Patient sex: M
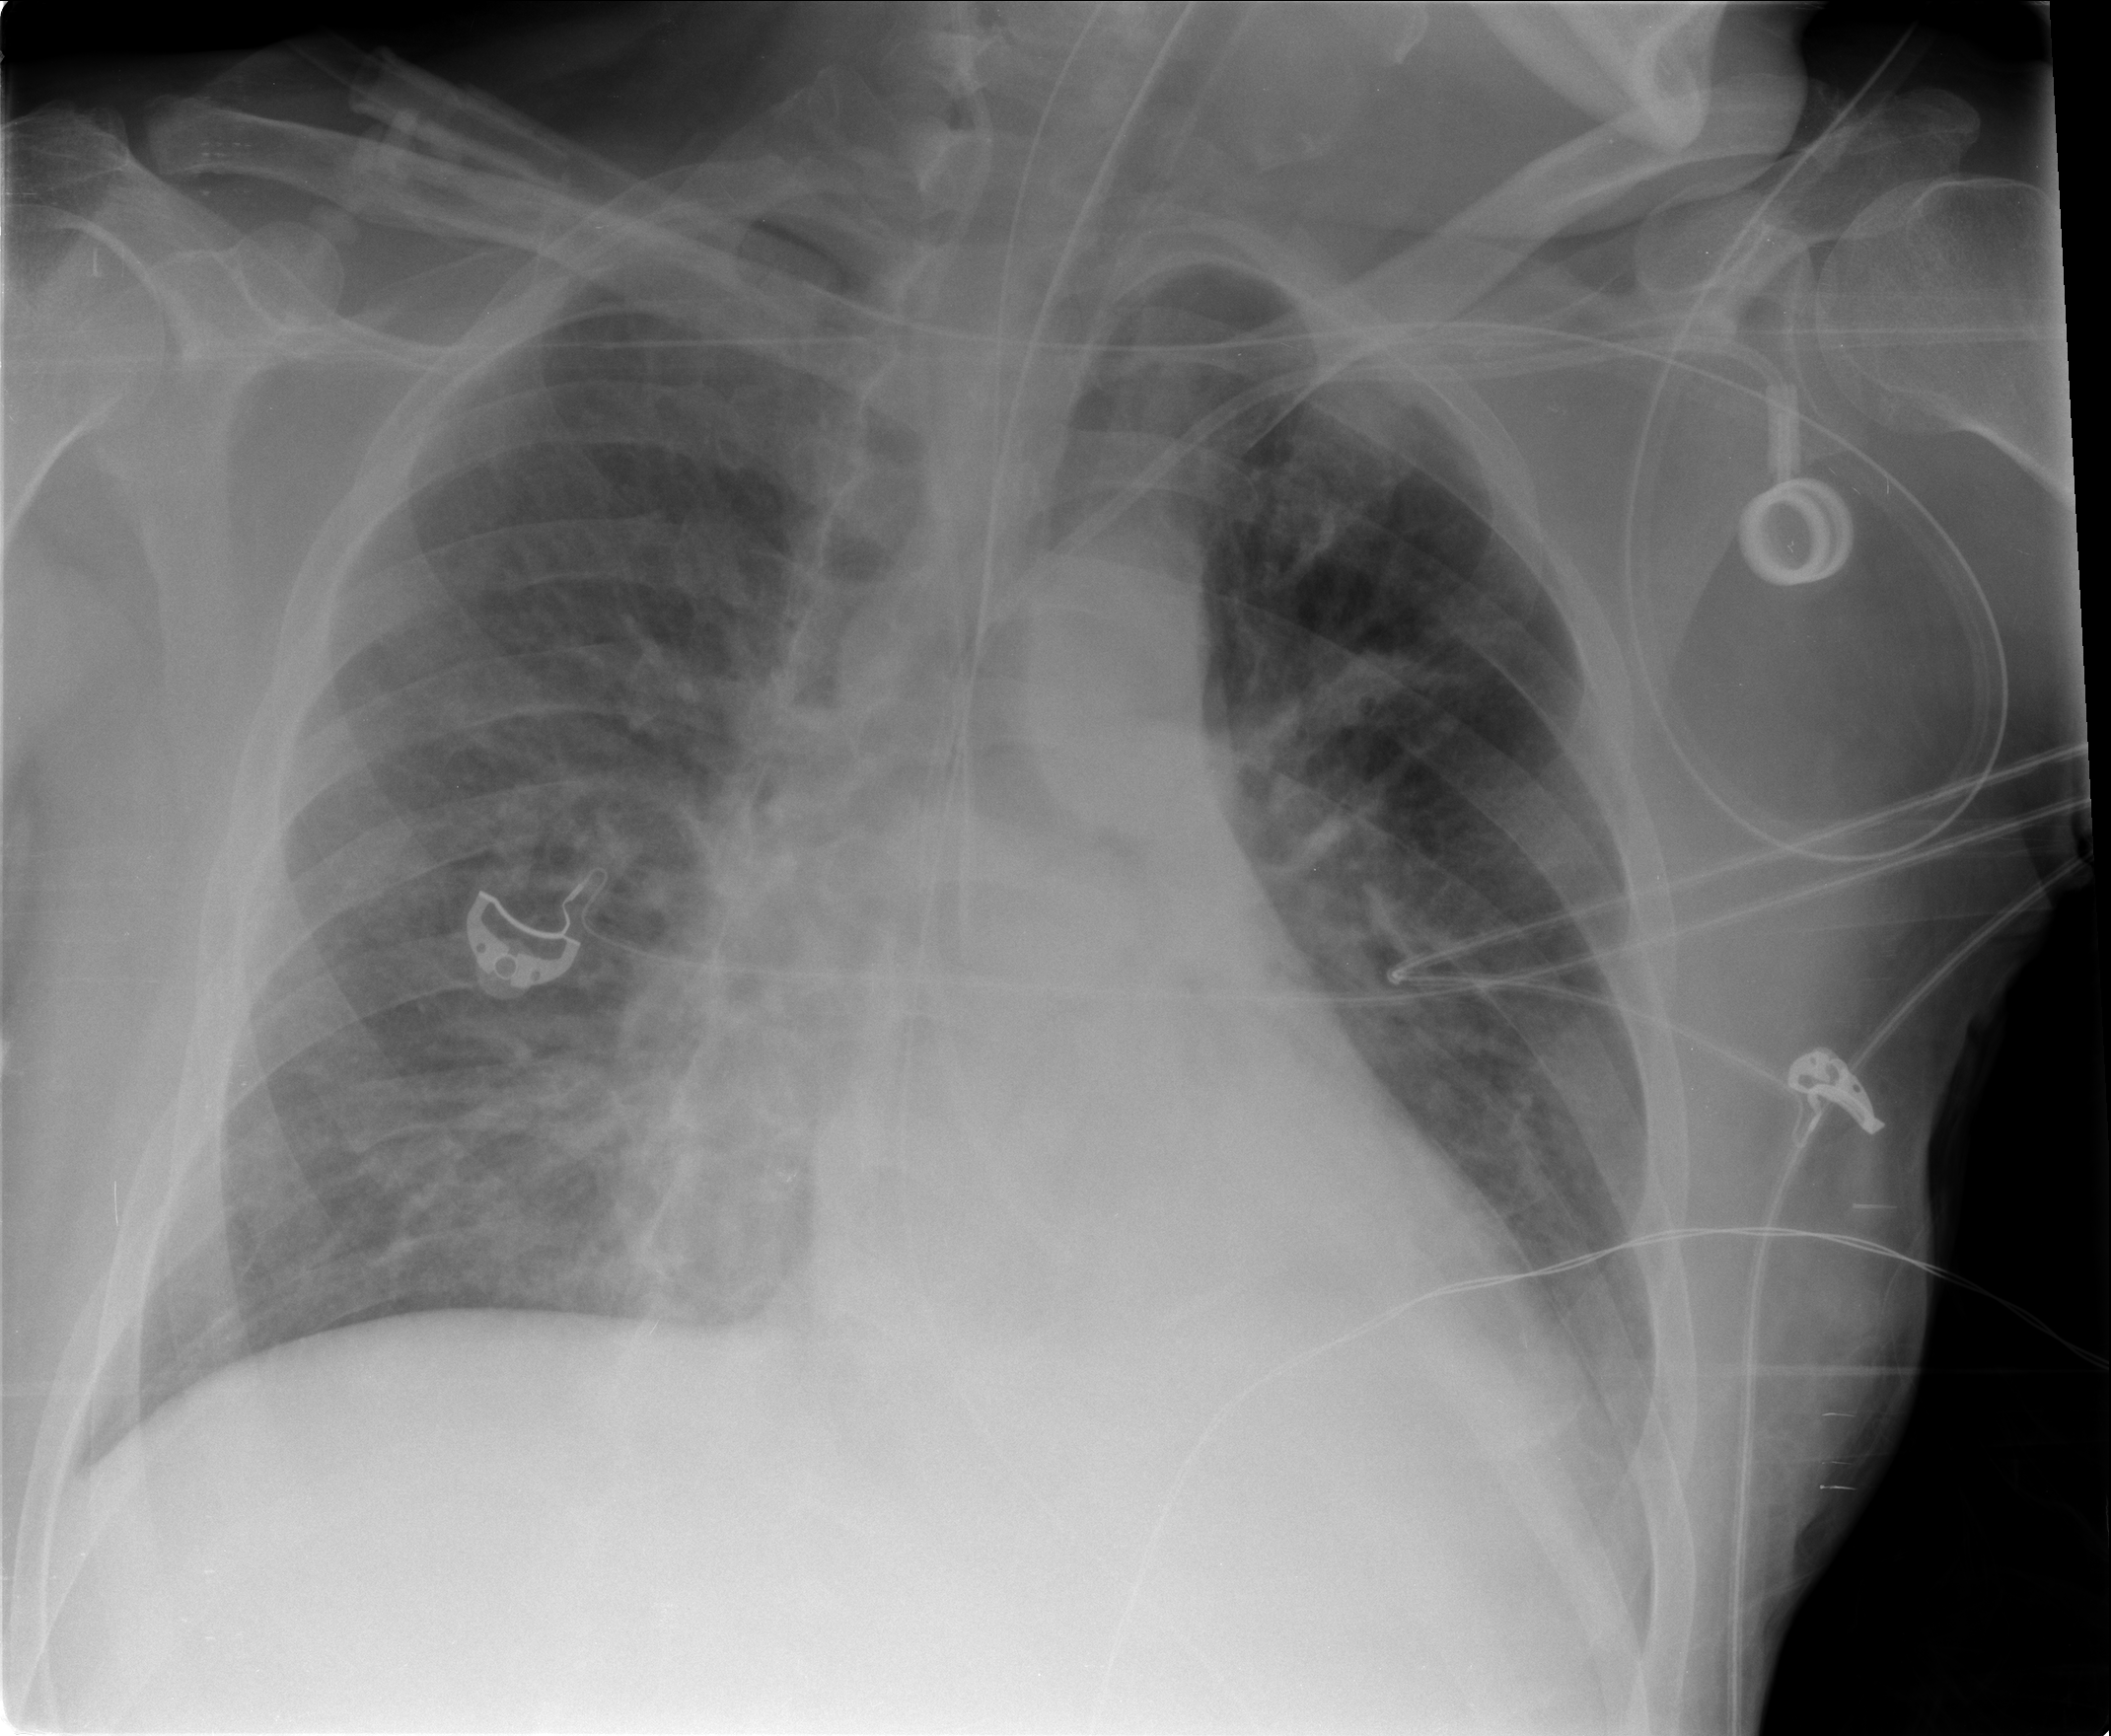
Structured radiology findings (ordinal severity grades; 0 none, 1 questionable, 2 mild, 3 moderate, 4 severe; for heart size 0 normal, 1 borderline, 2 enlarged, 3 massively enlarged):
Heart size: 2
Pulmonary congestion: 2
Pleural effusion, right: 0
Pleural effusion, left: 1
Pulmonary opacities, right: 3
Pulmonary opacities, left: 2
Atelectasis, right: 1
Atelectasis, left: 1